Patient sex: M
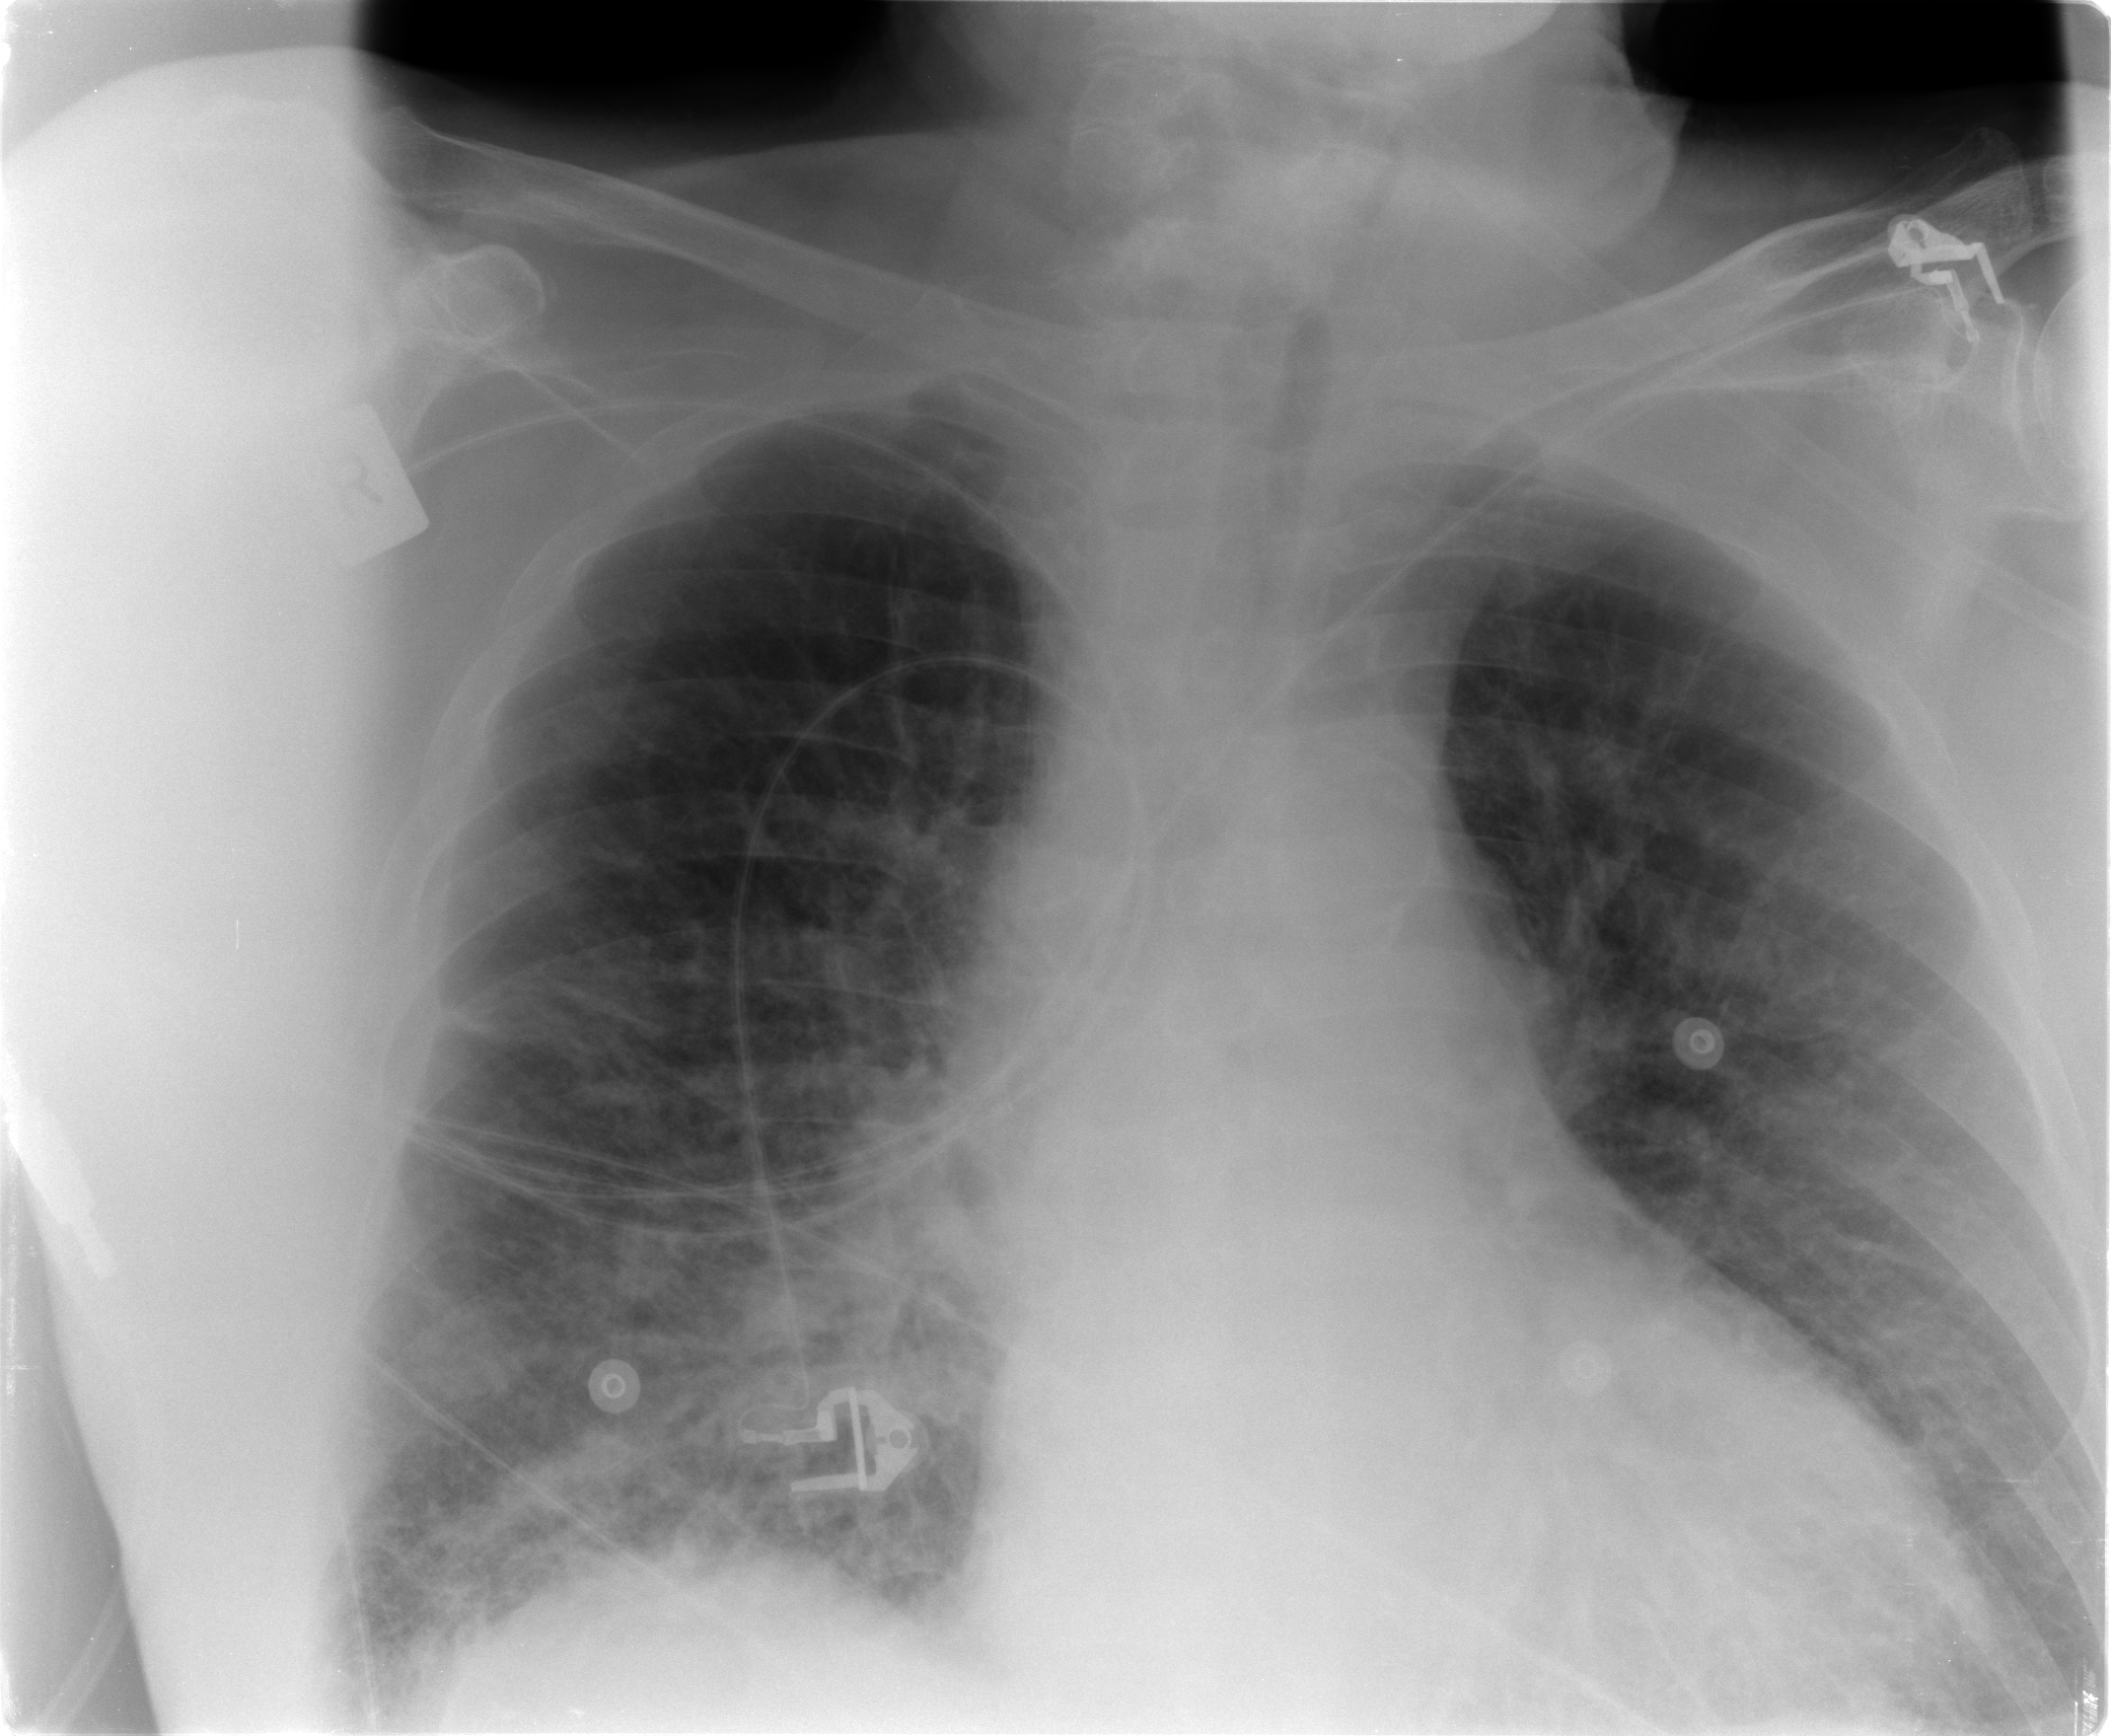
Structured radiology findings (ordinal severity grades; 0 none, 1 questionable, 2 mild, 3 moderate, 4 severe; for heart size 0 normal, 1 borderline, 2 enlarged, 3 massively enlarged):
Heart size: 1
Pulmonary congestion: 2
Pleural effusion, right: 1
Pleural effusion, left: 0
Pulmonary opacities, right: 2
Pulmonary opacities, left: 1
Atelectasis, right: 2
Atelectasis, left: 1